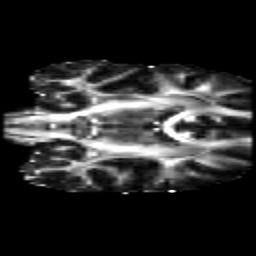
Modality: FA
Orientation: coronal
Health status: healthy
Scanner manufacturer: siemens
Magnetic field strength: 3 T
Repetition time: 10 s
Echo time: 0.092 s